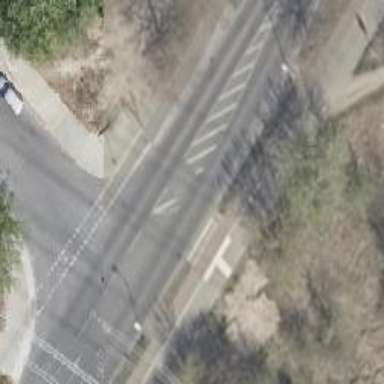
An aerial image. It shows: Unmarked road crossing.